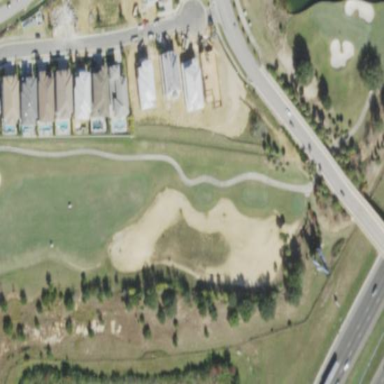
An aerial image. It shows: Sandy area is golf bunker.